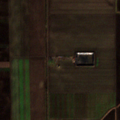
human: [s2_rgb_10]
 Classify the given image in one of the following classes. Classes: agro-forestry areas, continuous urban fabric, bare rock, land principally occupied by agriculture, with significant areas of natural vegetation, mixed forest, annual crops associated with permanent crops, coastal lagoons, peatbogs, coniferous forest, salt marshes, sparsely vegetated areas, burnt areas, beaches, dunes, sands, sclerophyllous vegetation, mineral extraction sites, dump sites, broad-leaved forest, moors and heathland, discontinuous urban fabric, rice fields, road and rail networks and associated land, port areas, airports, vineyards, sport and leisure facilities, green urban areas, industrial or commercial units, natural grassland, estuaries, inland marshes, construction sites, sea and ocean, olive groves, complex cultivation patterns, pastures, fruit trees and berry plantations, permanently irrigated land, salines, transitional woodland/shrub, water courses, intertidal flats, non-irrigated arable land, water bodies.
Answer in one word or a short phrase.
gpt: non-irrigated arable land